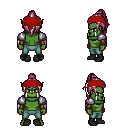
a pixel art fantasy rpg character, male body template, orc, green skin, steel arm armor, teal pants, white blonde long topknot hairstyle, red bandana, leather bracers, black shoes, four views (front, back, left, right), 2x2 character sprite sheet, small pixel art, hard edges, no anti-aliasing